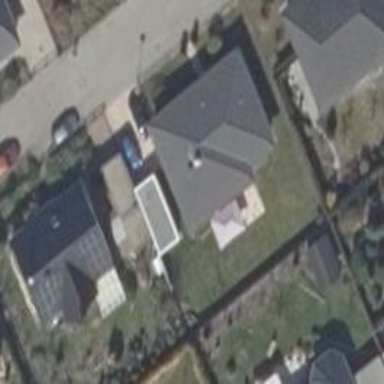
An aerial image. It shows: House with multiple parts.